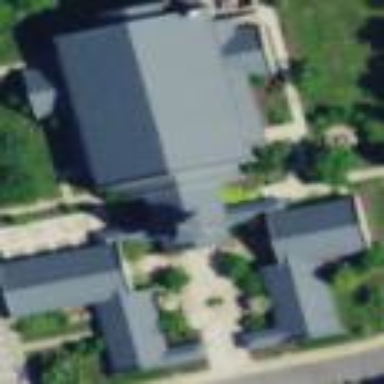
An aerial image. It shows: Building serving as place of worship.